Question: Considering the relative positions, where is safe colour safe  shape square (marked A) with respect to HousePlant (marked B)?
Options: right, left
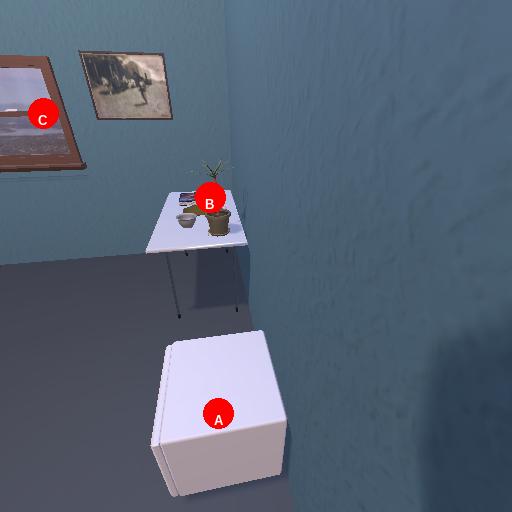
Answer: right